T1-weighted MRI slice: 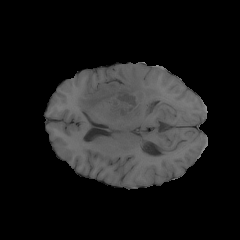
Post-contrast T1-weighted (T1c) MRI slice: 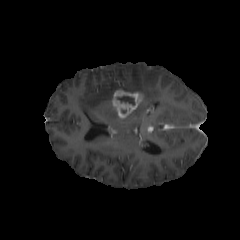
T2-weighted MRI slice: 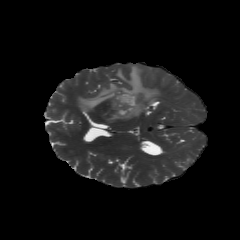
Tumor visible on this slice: yes